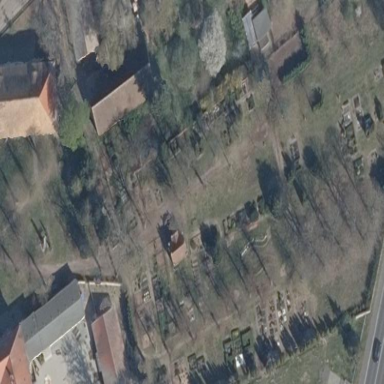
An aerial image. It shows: Cemetery.